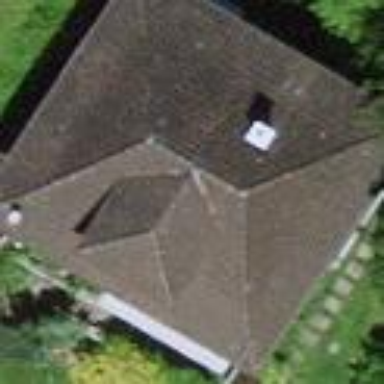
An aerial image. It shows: Hipped roof house.